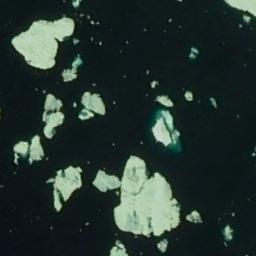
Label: sea_ice